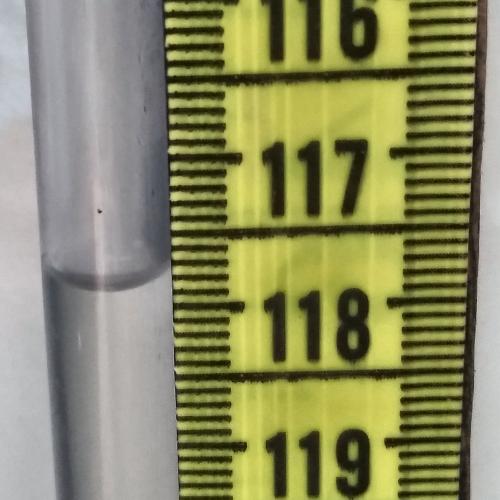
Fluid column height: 117.8 cm